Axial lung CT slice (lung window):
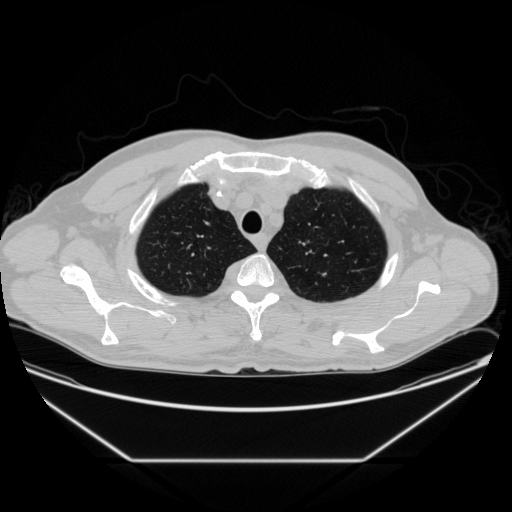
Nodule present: no